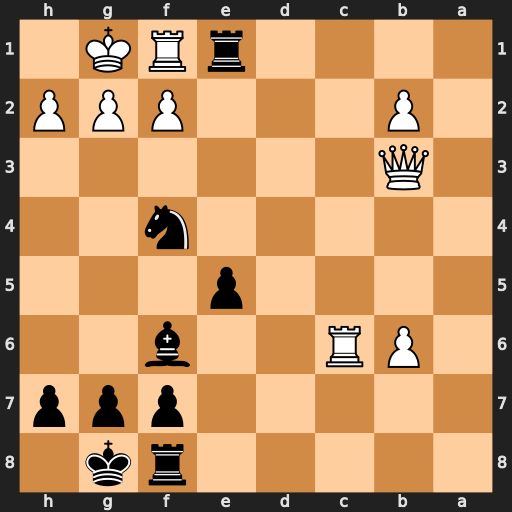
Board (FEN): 5rk1/5ppp/1PR2b2/4p3/5n2/1Q6/1P3PPP/4rRK1
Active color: b
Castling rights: -
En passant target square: -
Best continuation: Ne2+ Kh1 Rxf1#